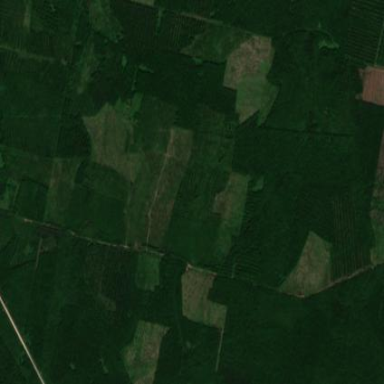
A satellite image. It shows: Clearcut area with scrub vegetation.